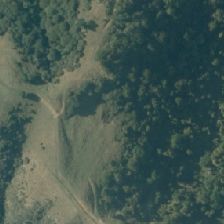
Land cover: broadleaved_indigenous_hardwood